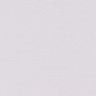
Metastatic tissue present: no